Interaction volume radius: 5 \u00c5
Interaction volume height: 15 \u00c5
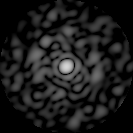
Disorder parameter: 0.8758